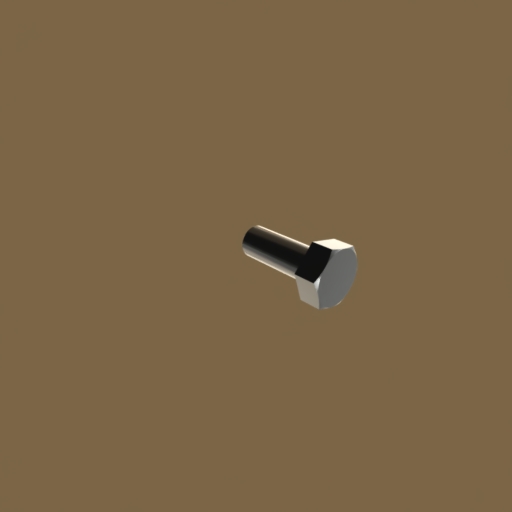
Label: bolt